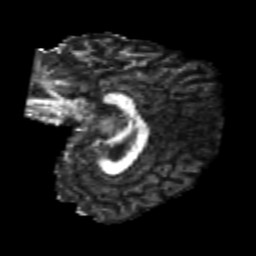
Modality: FA
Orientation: sagittal
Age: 20
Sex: male
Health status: healthy
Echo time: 0.074 s